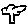
Label: tree